Field crop: maize
Growth stage: 2
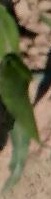
Species: maize